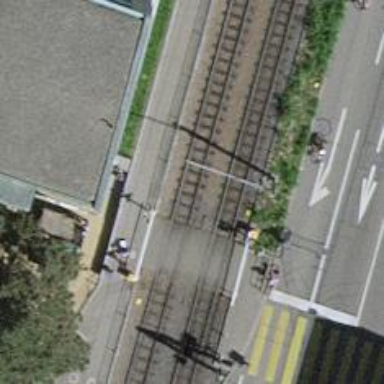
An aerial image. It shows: Crossing for the railway.